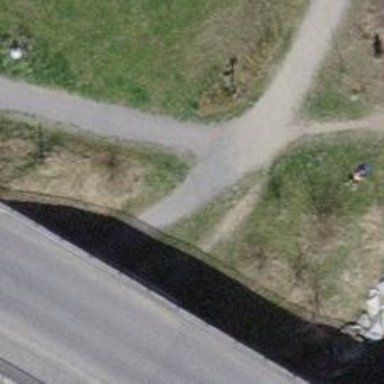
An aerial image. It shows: Unpaved footway.